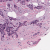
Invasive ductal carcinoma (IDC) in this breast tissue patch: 1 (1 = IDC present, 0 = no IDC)